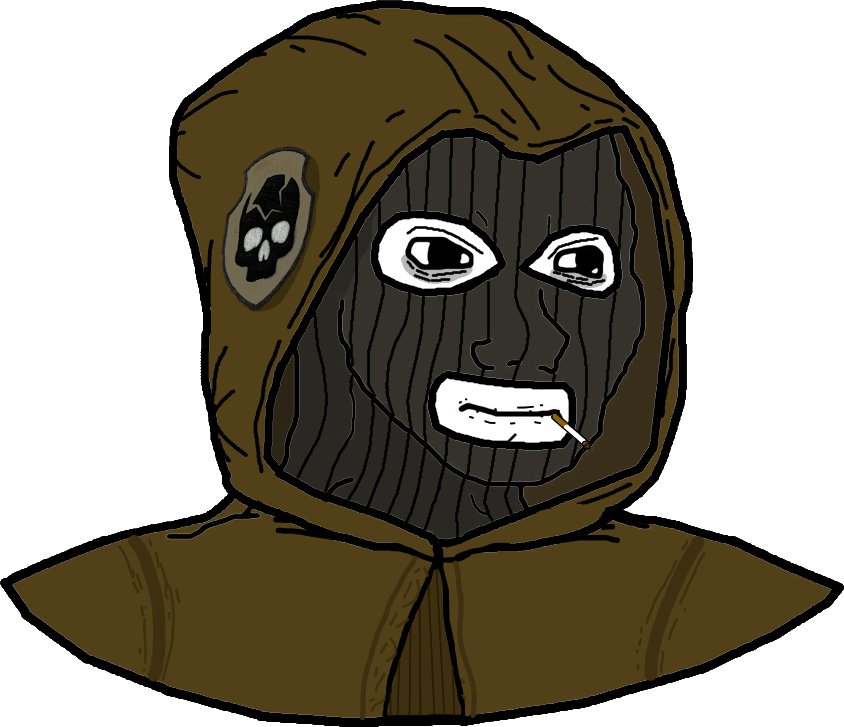
Label: 5_Doomer